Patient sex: F
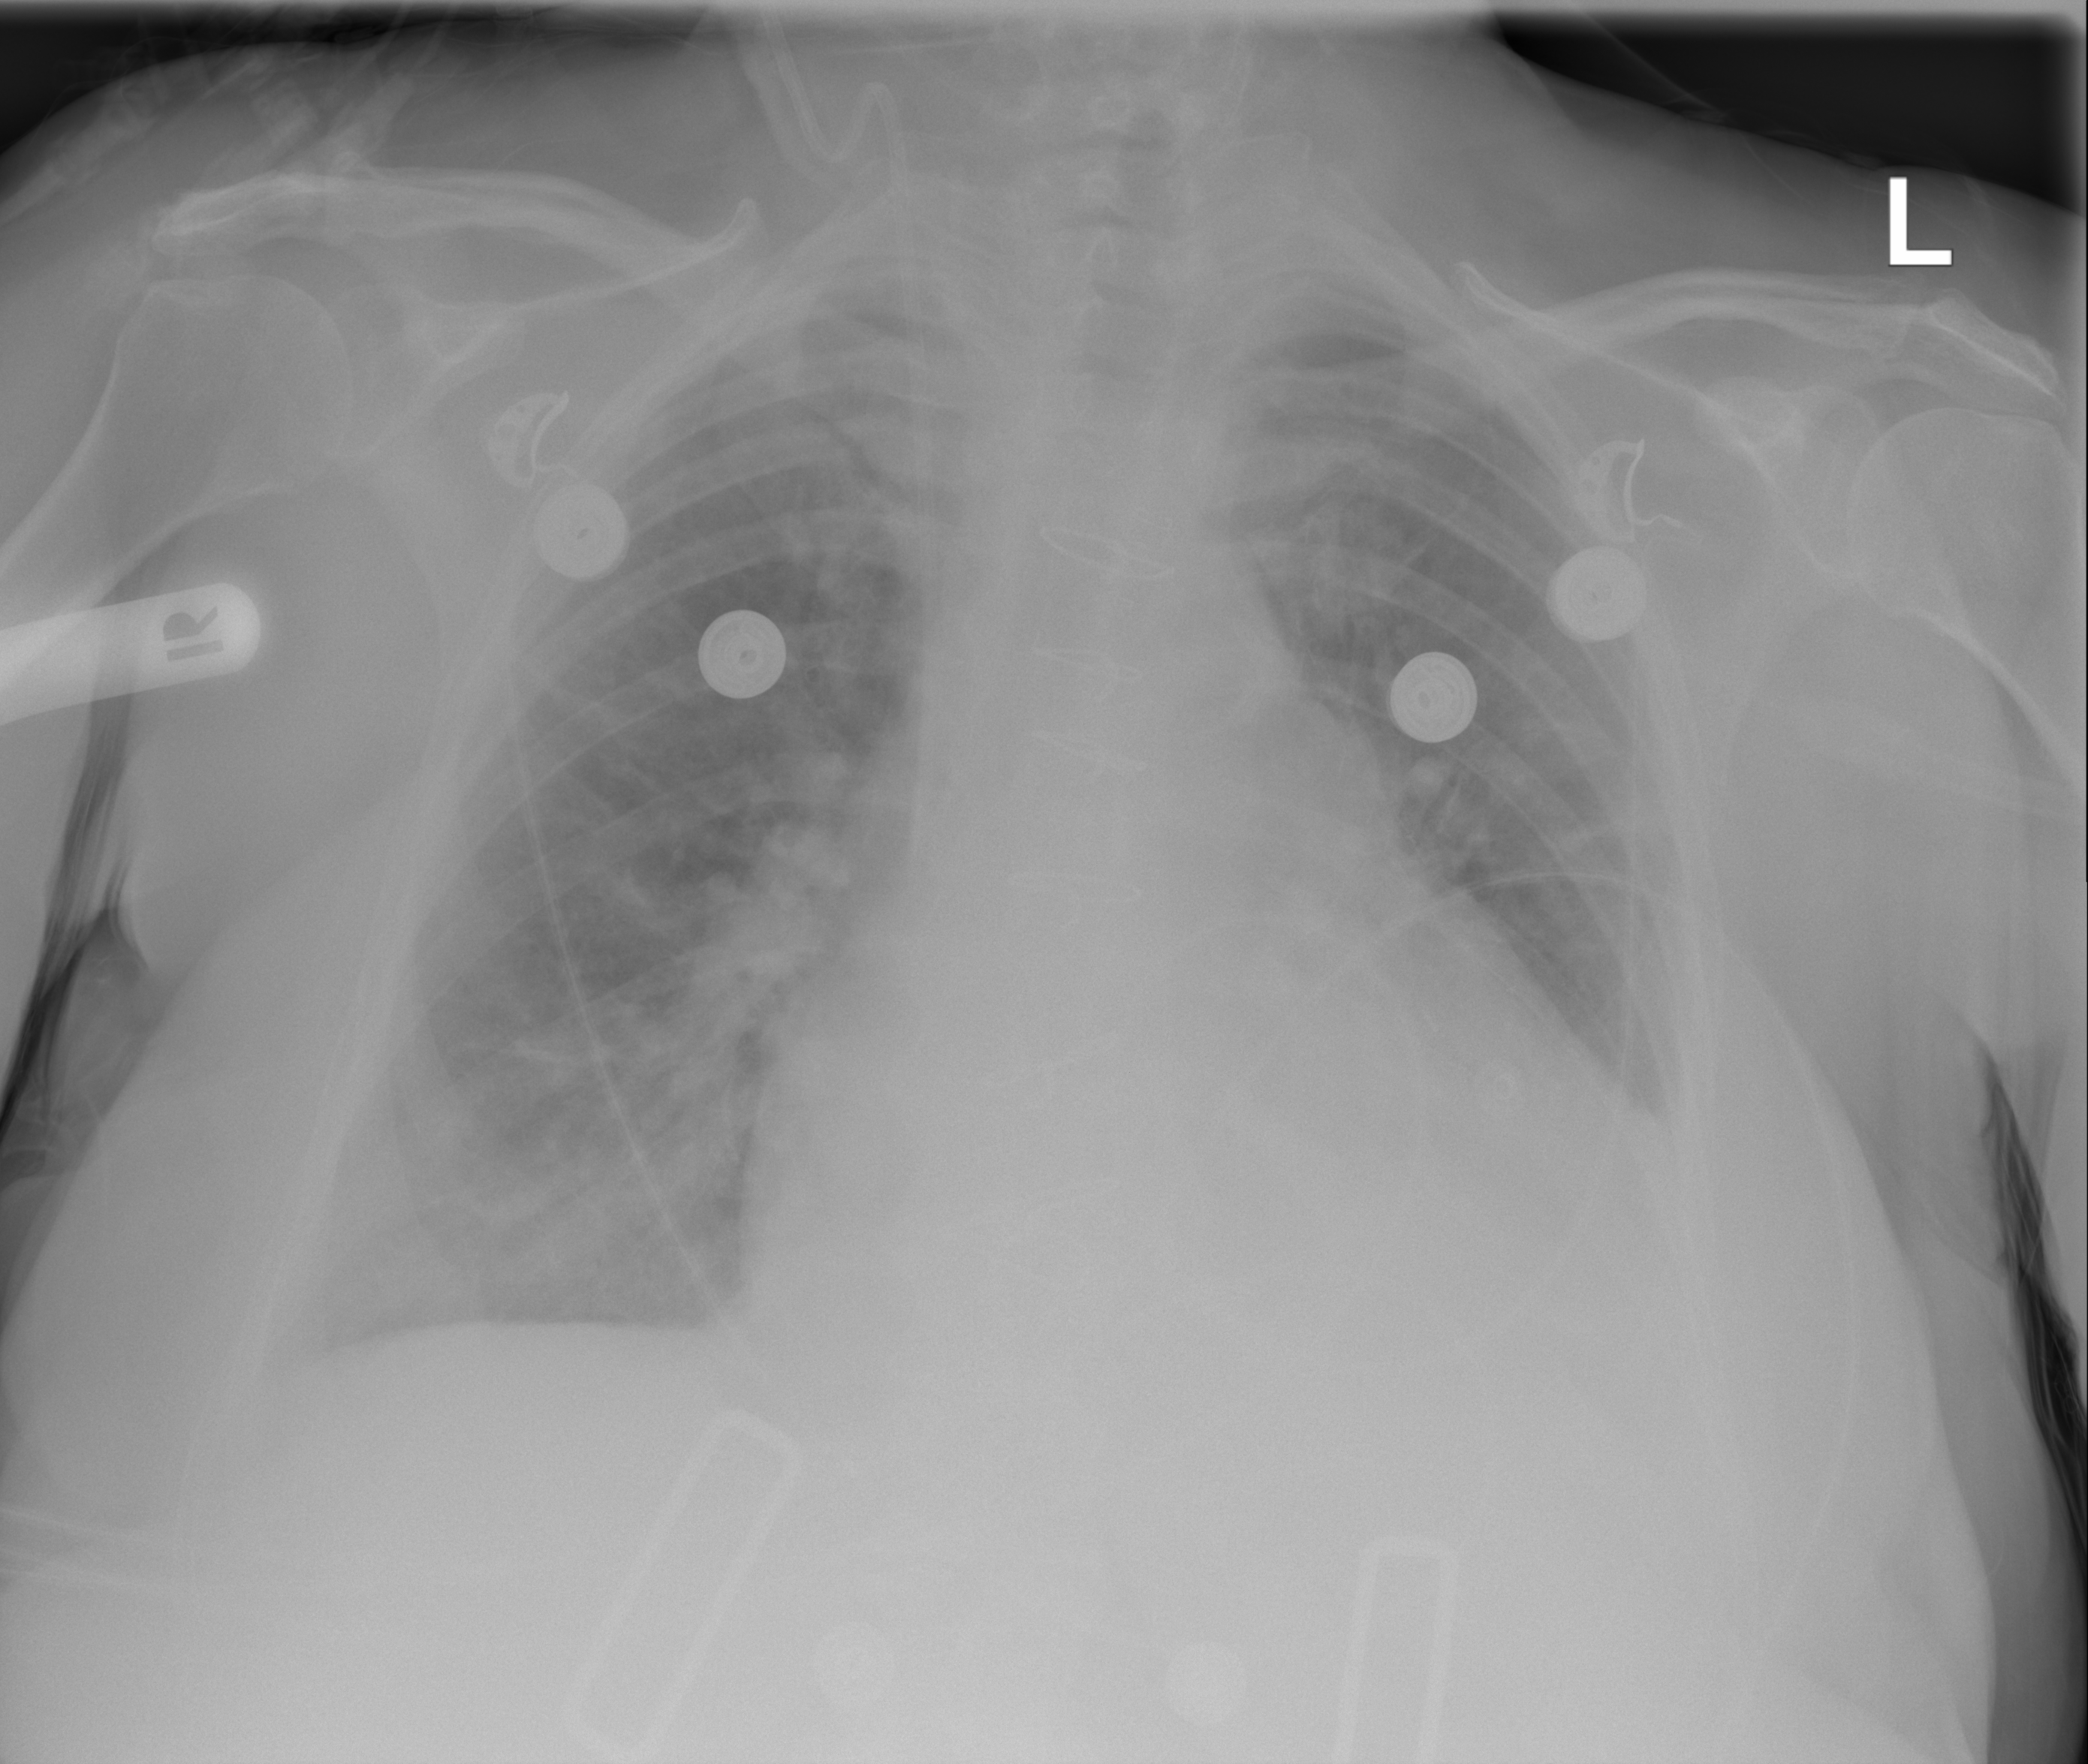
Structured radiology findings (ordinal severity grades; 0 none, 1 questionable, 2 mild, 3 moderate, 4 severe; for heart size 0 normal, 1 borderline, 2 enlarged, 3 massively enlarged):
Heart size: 3
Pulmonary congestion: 2
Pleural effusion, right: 0
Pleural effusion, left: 2
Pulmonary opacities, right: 2
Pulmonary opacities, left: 2
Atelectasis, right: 2
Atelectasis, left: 2